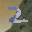
Label: 2